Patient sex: M
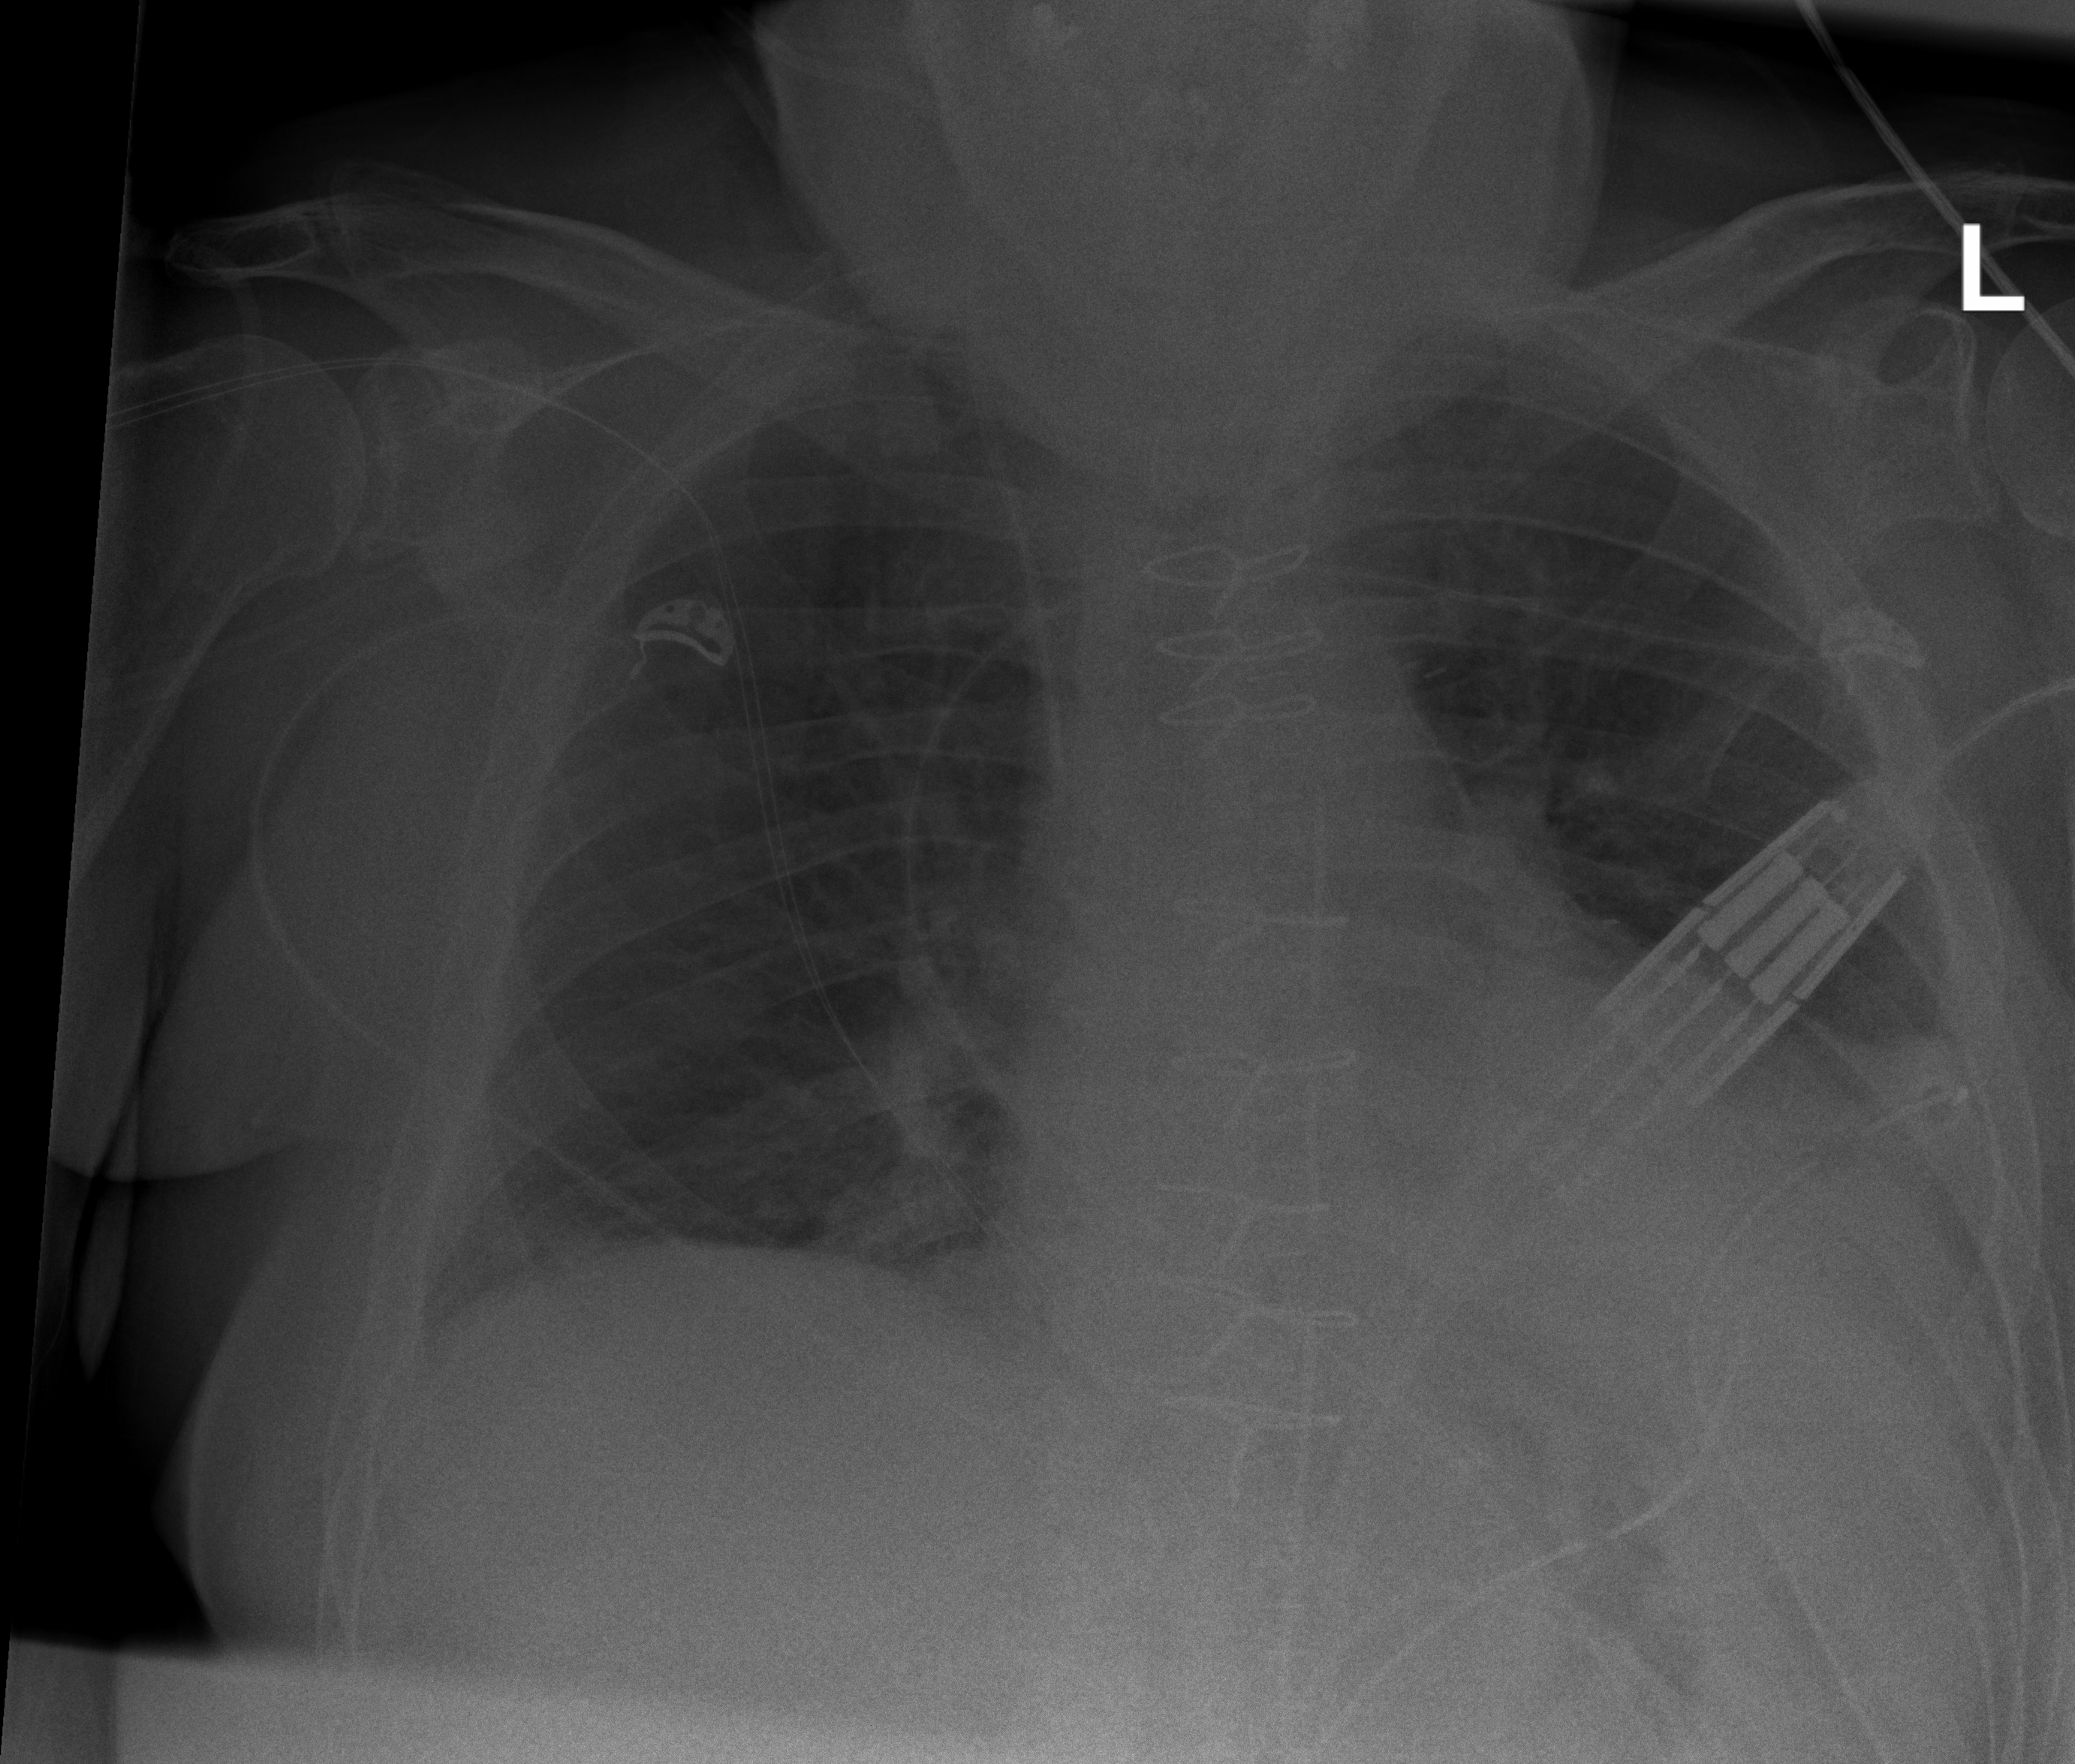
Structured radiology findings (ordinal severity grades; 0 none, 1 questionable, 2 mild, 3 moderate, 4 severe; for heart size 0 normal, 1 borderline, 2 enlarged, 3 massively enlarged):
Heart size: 0
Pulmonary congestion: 0
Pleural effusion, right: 0
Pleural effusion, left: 3
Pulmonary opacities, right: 0
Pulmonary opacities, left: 0
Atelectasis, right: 0
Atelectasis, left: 2